You are looking at the wavelet scalogram of a bearing's acceleration signal. What is the most likely bearing condition (normal, inner_race, outer_race, ball)?
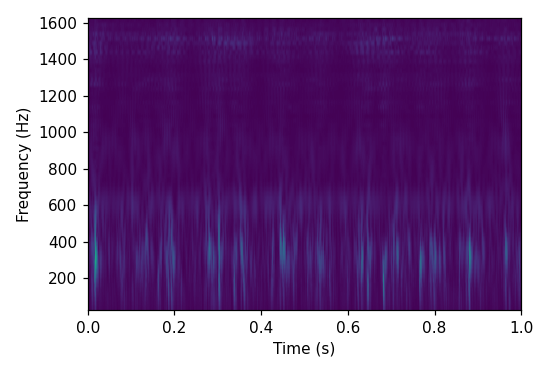
Answer: ball